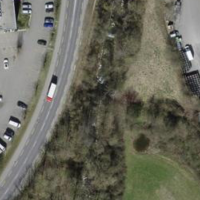
EUNIS habitat code: 53
Species observed at this site:
Corvus corone
Chloris chloris